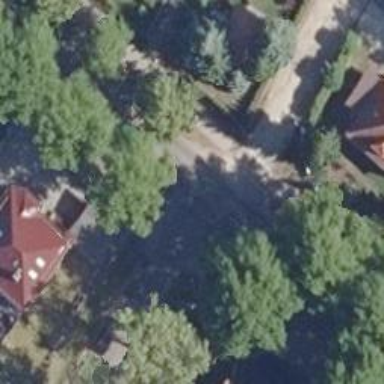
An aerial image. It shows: Residential road with asphalt surface and no sidewalk.